Question: I am working on symfony project and I am using annotations for controllers and so on.

But I got warning on every use or import I have in annotations. I am desperate a I have tried to rebuild cache and restart multiple times.
I have Symfony2 plugin and Symfony2 - Clickable Views installed but uninstalling and installing them does not help.
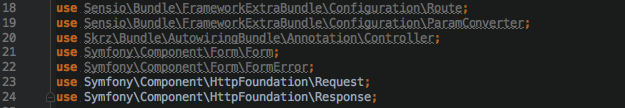
Answer: Make sure that you have installed and enabled.
It's a 3rd party plugin (hence not bundled by default) that handles annotations and all around it.